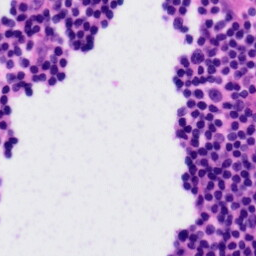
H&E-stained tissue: Tonsil